Question: I am running a common RSF to evaluate landcover type usage by GPS collared deer. I have a factor column named Landcover_Type populated with numbers 1-5 which correspond to a specific landcover type (i.e., 2 = woody, 3 = herbaceous, 4 = water, etc.). How can I exclude water from being considered in my model?

The code below specifies the factor level to use as a reference and the model runs beautifully. However, I need to remove water from consideration.
'''
levels(pre_RSFpoints$Landcover_Type)
pre_RSFpoints<-within(pre_RSFpoints, Landcover_Type <-relevel(Landcover_Type, ref = 2))
pre_model <- glmer(Used ~ Landcover_Type + (1|Id),family="binomial",data=pre_RSFpoints)
summary(pre_model)
'''
Thanks in advance!
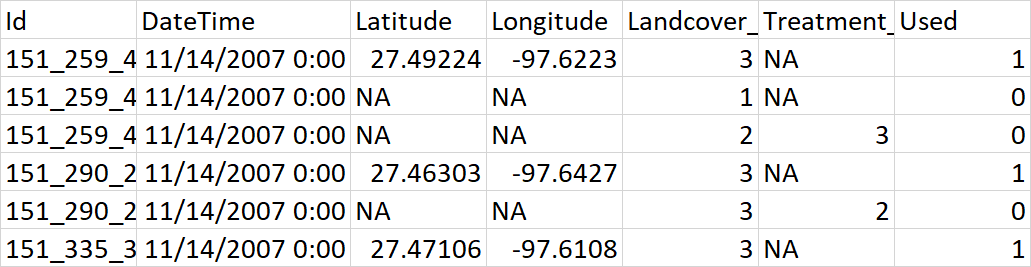
Answer: If you don't want to create a new data frame:
'''
pre_model_nowater <- subset(pre_model, Landcover_Type != "4"))
'''
you can use the 'subset=' argument within 'glmer':
'''
pre_model <- glmer(Used ~ Landcover_Type + (1|Id),
family="binomial", data=pre_RSFpoints,
subset = (Landcover_Type != "4"))
'''
By the way, you should be careful when using factors that have numbers as their levels. Before you relevel, the correspondence between values ("1"="something"=1, "2"="woody"=2, "3"="herbaceous"=3) is sensible, but afterwards it will get scrambled ("2" will be the first level, "1" the second level), and you may mess things up if you refer to factors by their integer codes. If possible it would be better practice to retain the character strings as labels ...
If the data come to you with numeric codes, the best way to deal with is to transform them back to text labels as soon as you have read in the data, with 'transform()' (base R) or 'mutate()' (tidyverse), e.g.
'''
pre_model <- transform(pre_model,
Landcover_Type = factor(Landcover_Type, levels = 1:5,
labels = c("something", "woody", "herbaceous", ...)))
'''
Also, if you are doing a habitat preference analysis you should probably read <URL>.